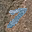
Label: 7